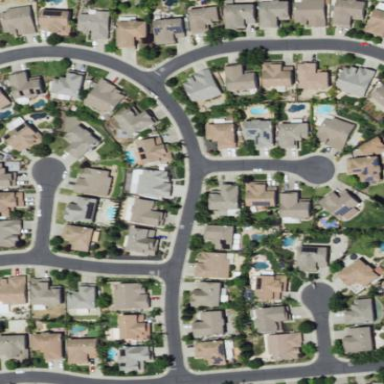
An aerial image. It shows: Residential area composed of single-family homes.